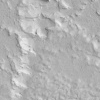
Atmospheric dust classification: not_dusty